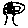
Label: tree